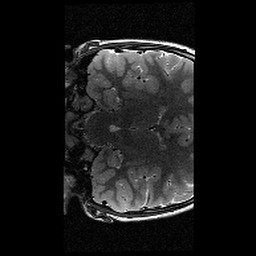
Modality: T2w
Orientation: coronal
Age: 10
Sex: female
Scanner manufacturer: siemens
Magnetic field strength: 3 T
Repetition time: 9.23 s
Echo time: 0.067 s